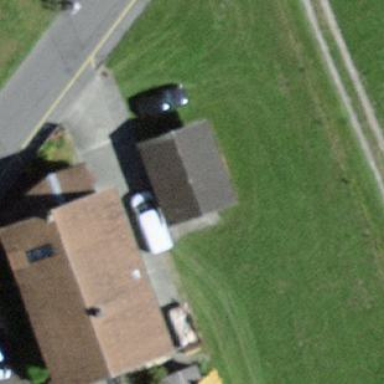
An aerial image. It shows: Rural barn.